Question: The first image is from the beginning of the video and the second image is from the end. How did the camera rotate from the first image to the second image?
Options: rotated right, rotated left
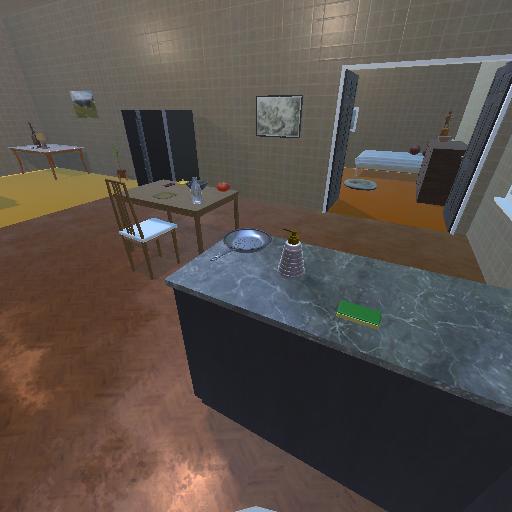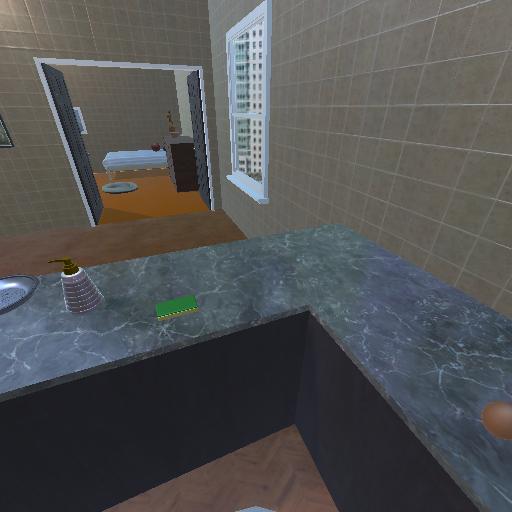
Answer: rotated right